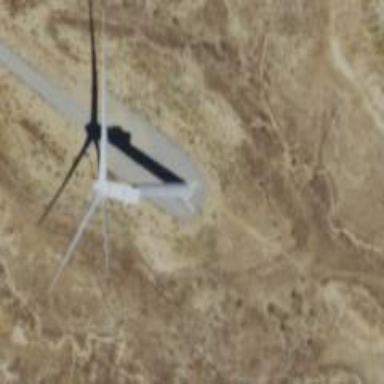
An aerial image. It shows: Wind generator of the horizontal axis type made by Vestas.